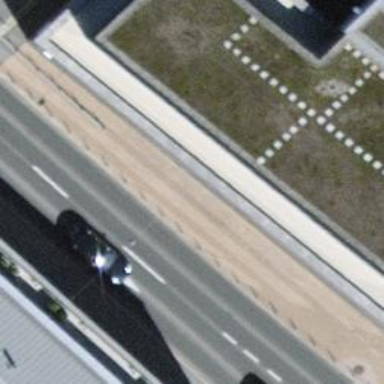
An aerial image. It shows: Bollard.